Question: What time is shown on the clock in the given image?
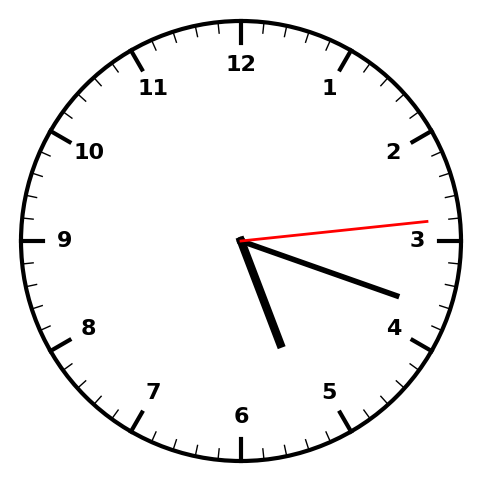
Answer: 05:18:14